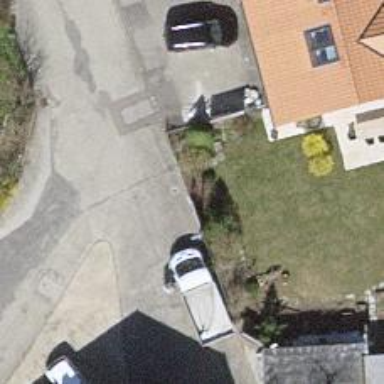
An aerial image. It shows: Residential road.